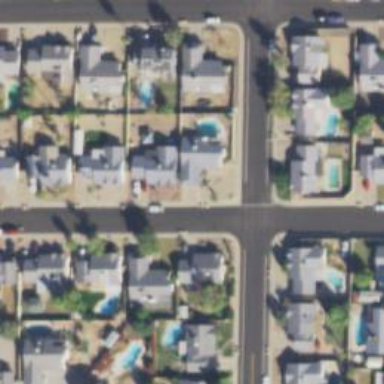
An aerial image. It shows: Asphalt road in residential area.